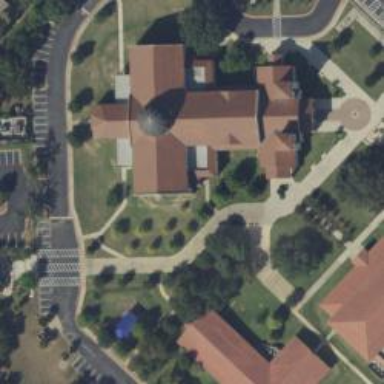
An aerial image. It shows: Building that serves as place of worship.